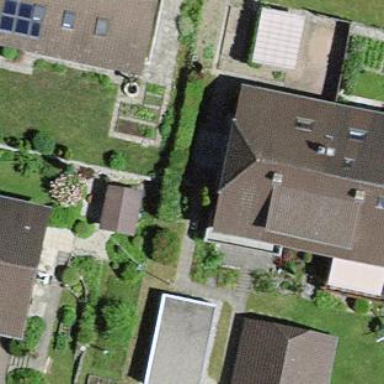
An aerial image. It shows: Residential building.